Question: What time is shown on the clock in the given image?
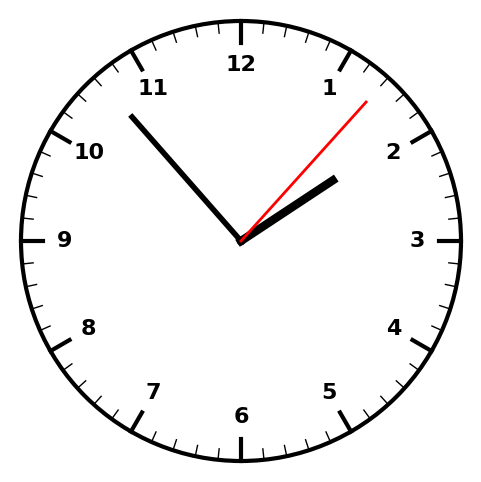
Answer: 01:53:07